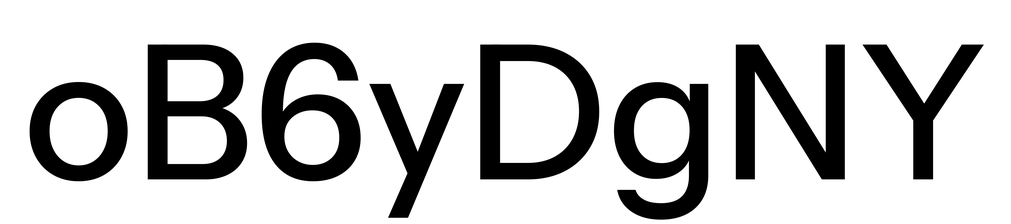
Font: InstrumentSans_Medium